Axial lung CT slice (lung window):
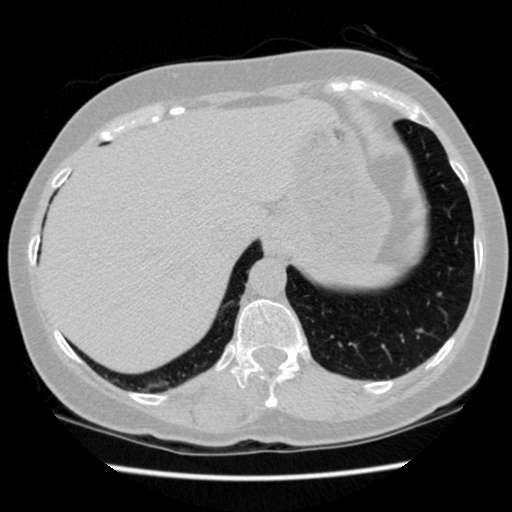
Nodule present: no